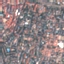
Label: Residential